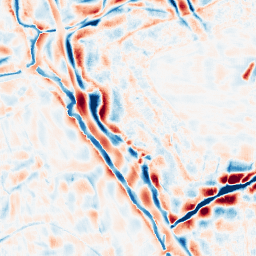
Category: wavelet
Decomposition family: wavelet_biorthogonal
Decomposition parameters: wavelet: bior5.5
level: 4
Upsampling method: fft_zeropad
Upsampling parameters: scale: 2
Upsampling scale: 2